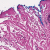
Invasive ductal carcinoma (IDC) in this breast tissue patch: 0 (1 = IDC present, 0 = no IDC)